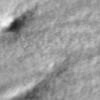
Label: no_change